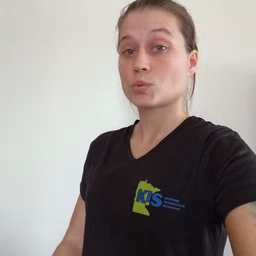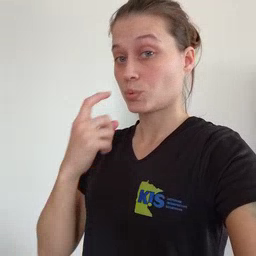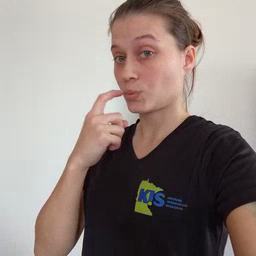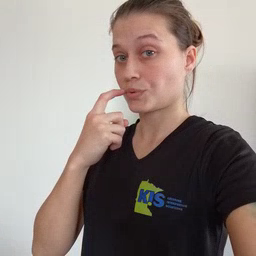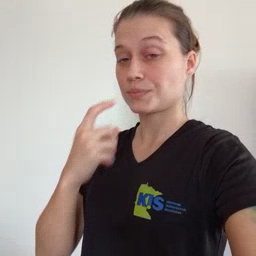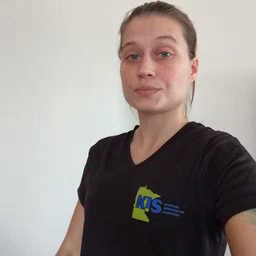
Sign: tooth